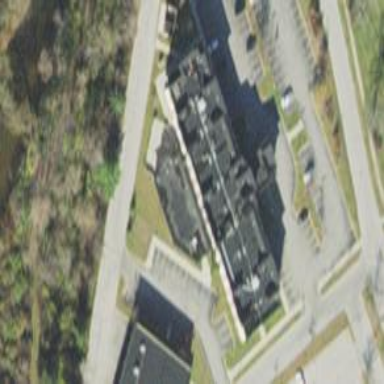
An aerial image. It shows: Hotel building.